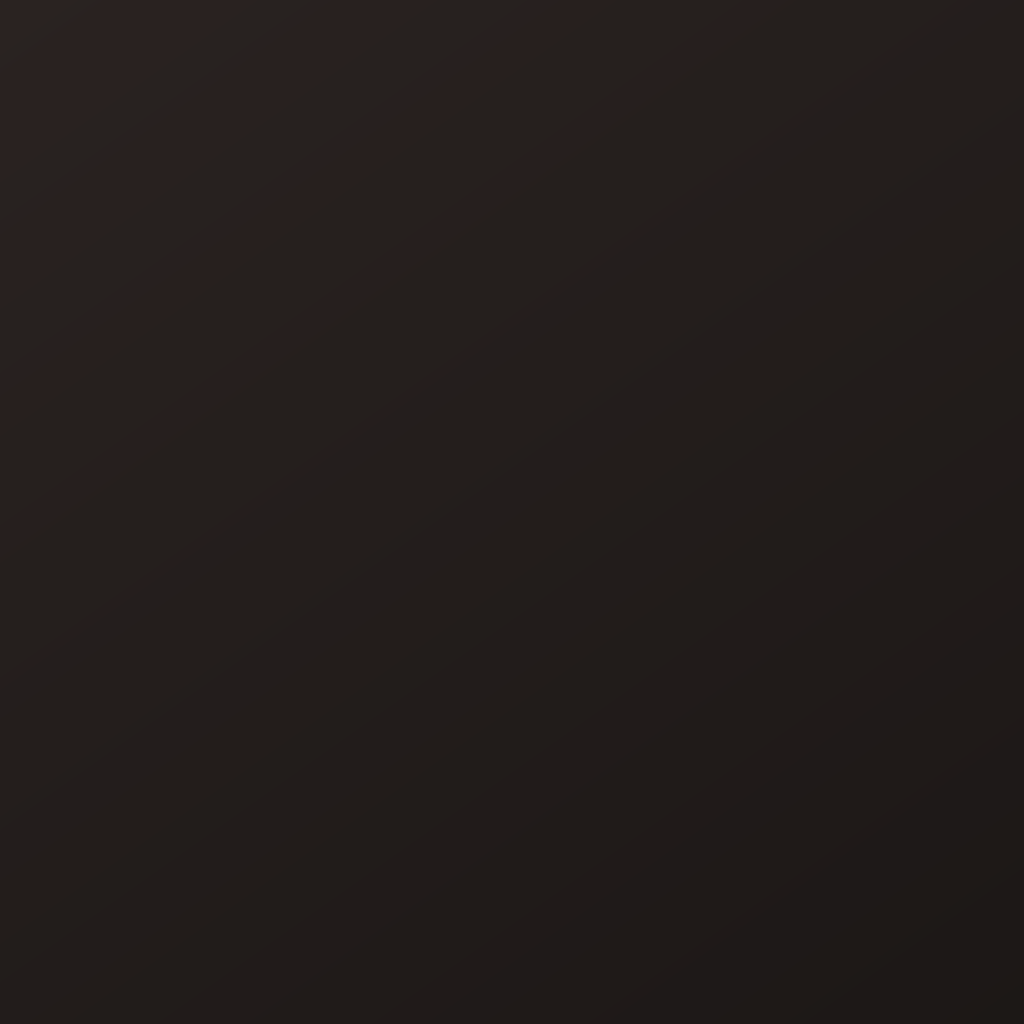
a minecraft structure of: Enchantment ID's Book (In Chest)